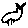
Label: cat